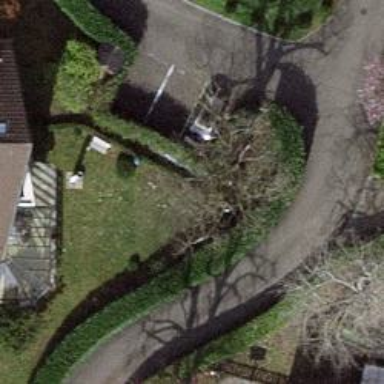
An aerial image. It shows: Evergreen tree with needle-leaved leaves.